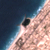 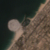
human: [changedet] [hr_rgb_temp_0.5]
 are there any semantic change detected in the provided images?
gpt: A small artificial peninsula was built along the shore.